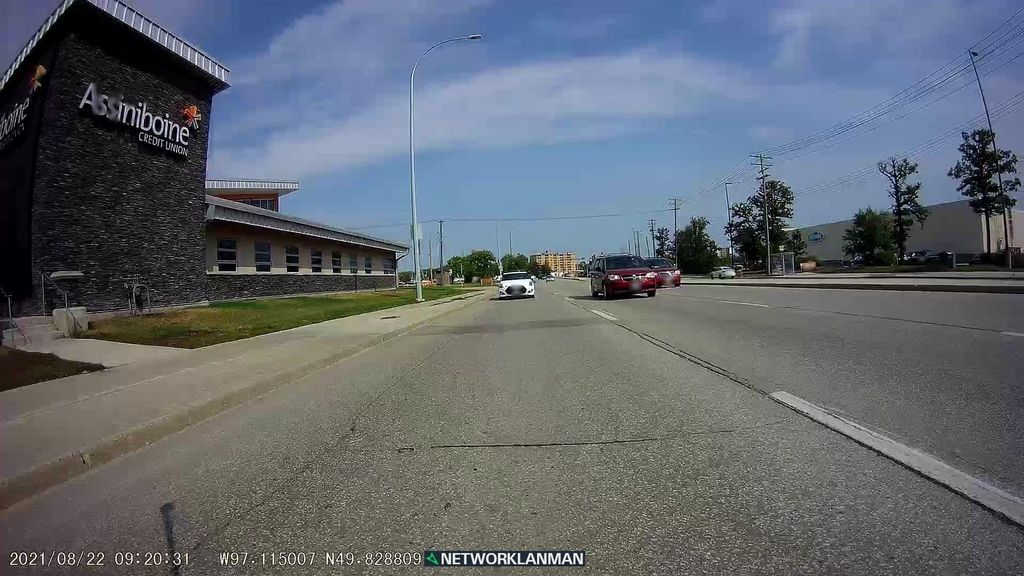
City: winnipeg